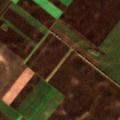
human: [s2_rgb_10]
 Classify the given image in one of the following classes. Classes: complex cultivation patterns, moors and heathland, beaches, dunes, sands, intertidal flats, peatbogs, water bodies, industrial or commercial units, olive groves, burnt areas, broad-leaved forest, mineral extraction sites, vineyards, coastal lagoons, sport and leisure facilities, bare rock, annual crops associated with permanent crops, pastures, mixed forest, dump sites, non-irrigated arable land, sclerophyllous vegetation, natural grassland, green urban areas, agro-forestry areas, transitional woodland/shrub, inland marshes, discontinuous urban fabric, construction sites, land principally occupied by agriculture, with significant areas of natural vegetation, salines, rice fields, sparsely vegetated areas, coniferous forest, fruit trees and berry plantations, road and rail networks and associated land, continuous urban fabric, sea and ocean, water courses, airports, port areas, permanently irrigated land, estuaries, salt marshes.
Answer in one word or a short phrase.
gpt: non-irrigated arable land